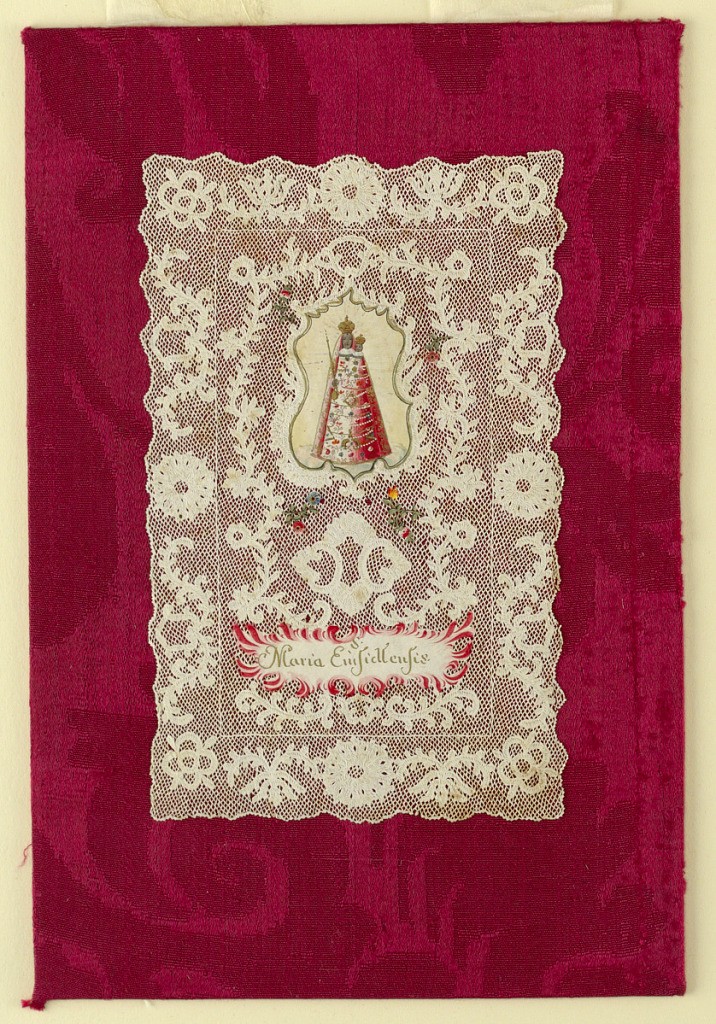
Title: Devotional Image with the Virgin of Einsiedeln
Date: ca. 1750
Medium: Pen and ink, brush and gouache, gold paint on cloth-covered cardboard
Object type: Cut paper
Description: Vertical rectangle with white lace on a red ground. At center, a cartouche with a devotional figure and child.  Below, in gold paint: Maria Einsidlensis.